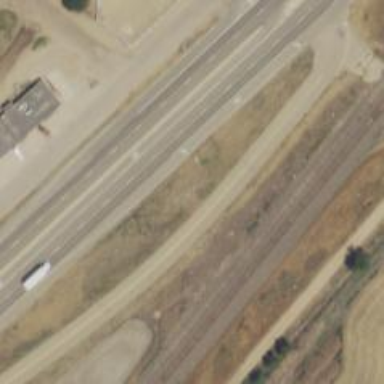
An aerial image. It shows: Expressway with asphalt surface. It is trunk highway with top-grade track type.